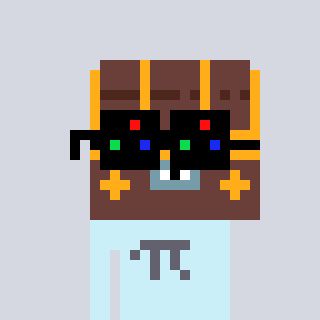
a pixel art character with square black sunglasses, a treasure chest-shaped head and a cold-colored body on a cool background